九年级 · 度量几何学
如图, 圆内接正六边形的边长为 4 , 以其各边为直径作半圆, 则图中阴影部分的面积为 ( )

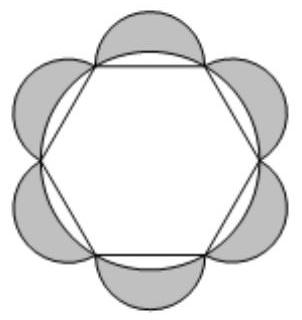
A. $24 \sqrt{3}-4 \pi$
B. $12 \sqrt{3}+4 \pi$
C. $24 \sqrt{3}+8 \pi$
D. $24 \sqrt{3}+4 \pi$

答案: A
解析: 正六边形的面积加上六个小半圆的面积，再减去中间大圆的面积即可得到结果.

【详解】解：正六边形的面积为： $\frac{1}{2} \times 4 \times 2 \sqrt{3} \times 6=24 \sqrt{3}$,

六个小半圆的面积为: $\pi \cdot 2^{2} \times 3=12 \pi$, 中间大圆的面积为: $\pi \cdot 4^{2}=16 \pi$,

所以阴影部分的面积为: $24 \sqrt{3}+12 \pi-16 \pi=24 \sqrt{3}-4 \pi$,

故选: A.

【点睛】本题考查了正多边形与圆，圆的面积的计算，正六边形的面积的计算，正确的识别图形是解题的关键.